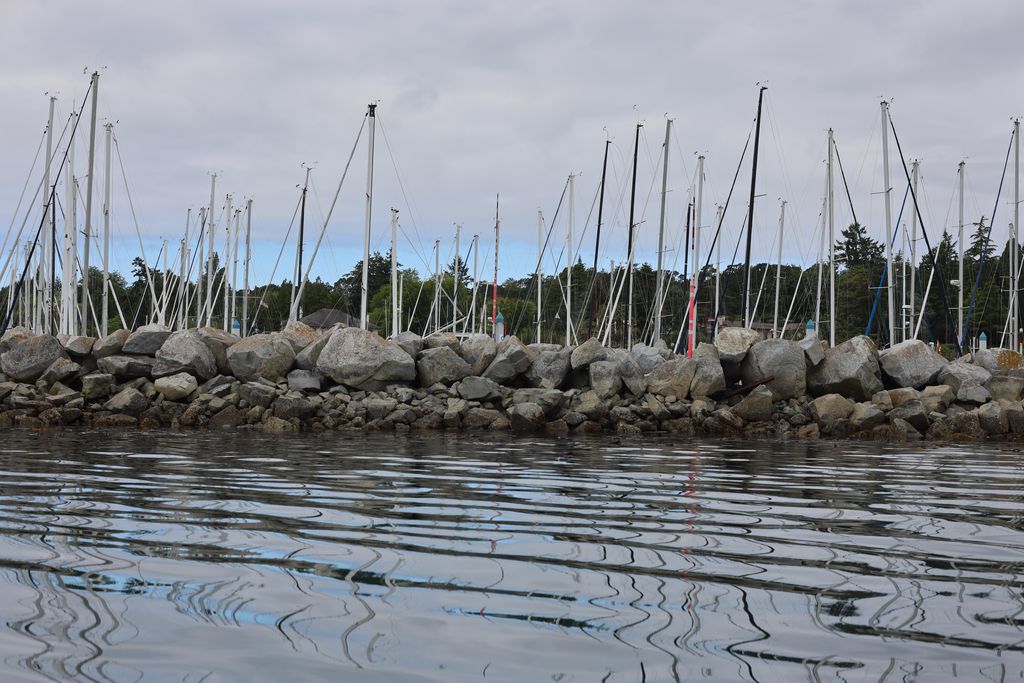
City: victoria